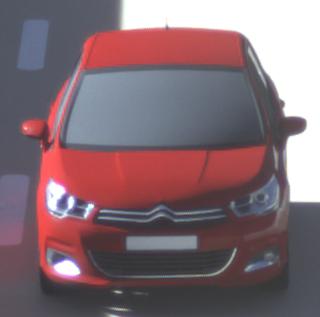
Make: Citroen
Model: C4 VTi 95
Detailed model: C4 (II)
Model produced from: 2012/08
Model produced until: 2013/06
Doors: 5
Color: red
Road condition: dry road
Daytime: morning or afternoon
Contrast: high contrast